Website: apple-inc
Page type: payment
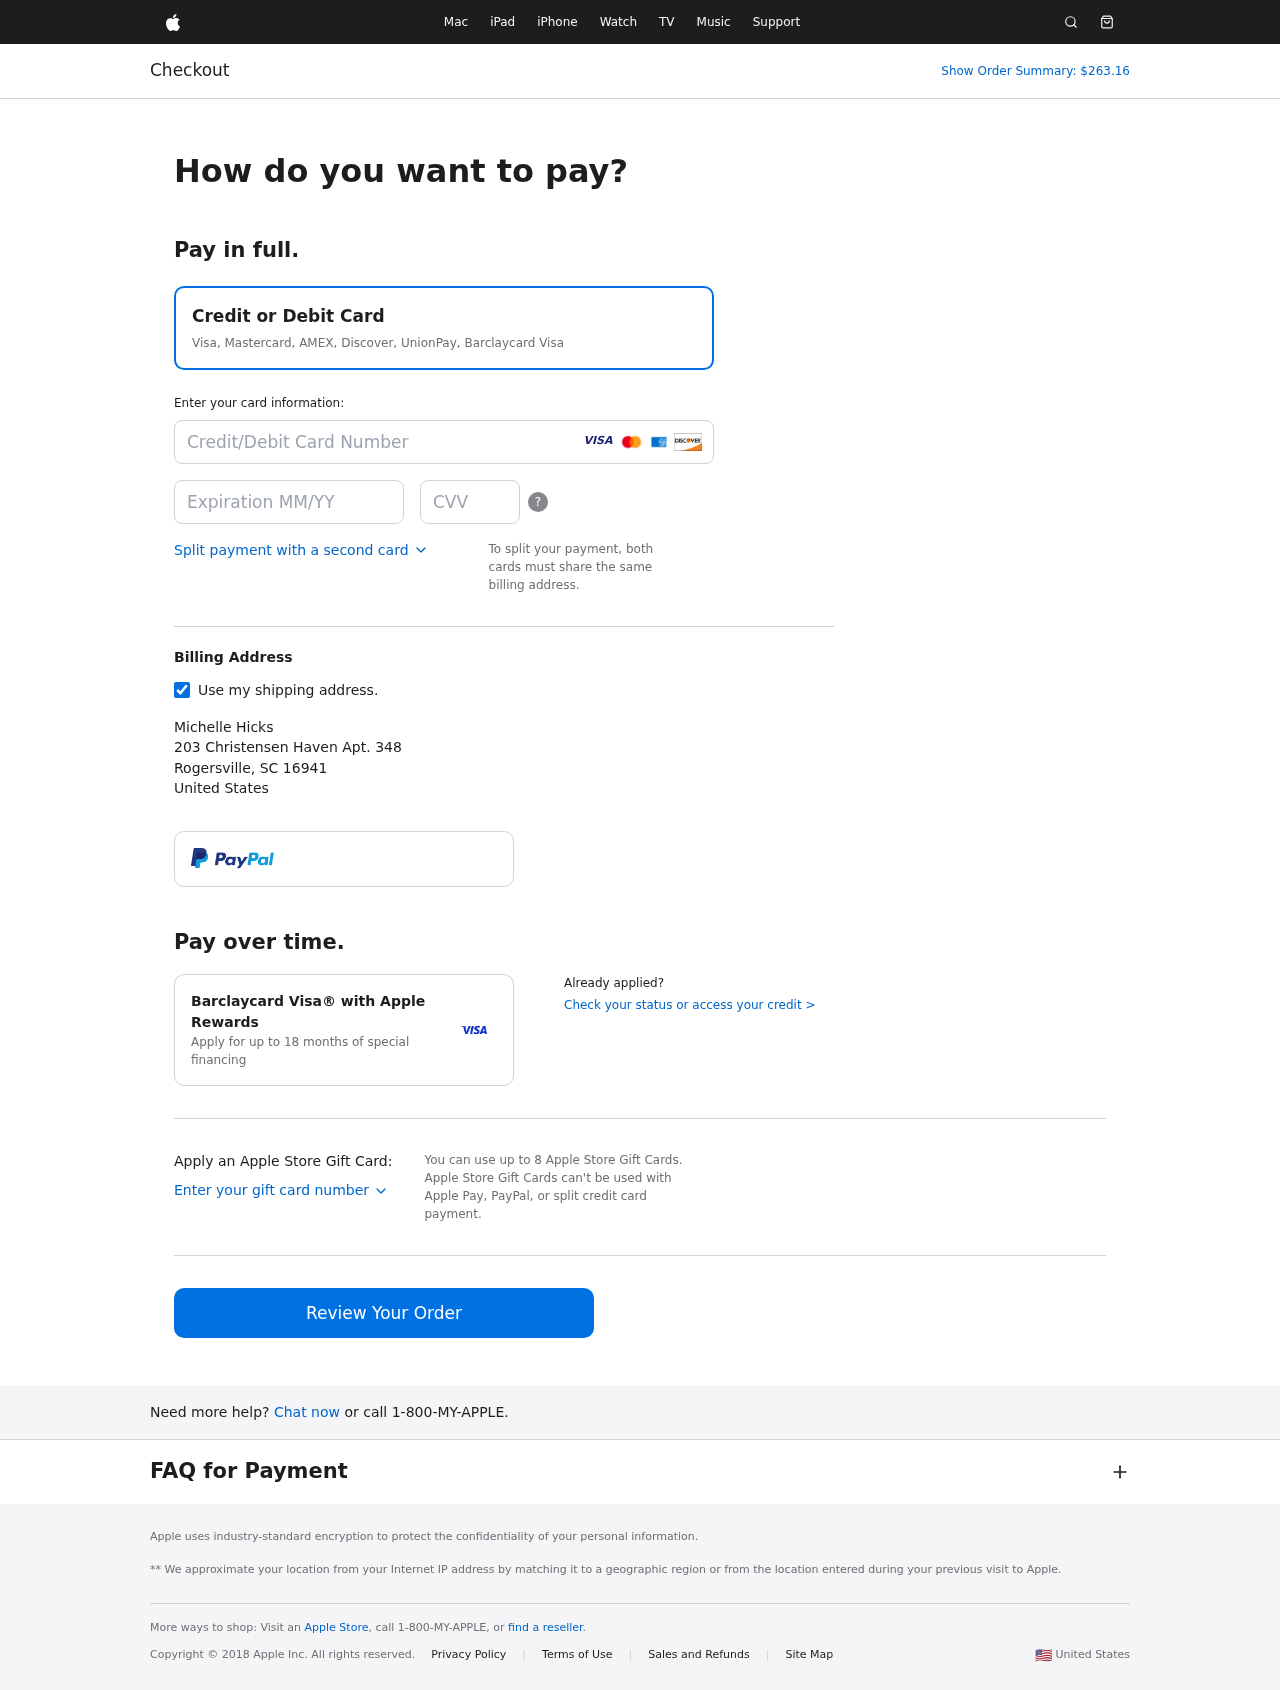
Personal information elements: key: PII_CARD_CVV
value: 343
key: PII_CARD_EXPIRY
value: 02/29
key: PII_CARD_NUMBER
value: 6575 4520 0290 5334
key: PII_CITY
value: Rogersville
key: PII_COUNTRY
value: United States
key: PII_FULLNAME
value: Michelle Hicks
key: PII_POSTCODE
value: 16941
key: PII_STATE_ABBR
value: SC
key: PII_STREET
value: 203 Christensen Haven Apt. 348
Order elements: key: ORDER_TOTAL
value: Show Order Summary: $263.16